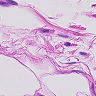
Metastatic tissue present: no